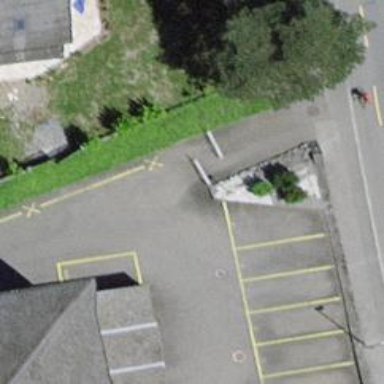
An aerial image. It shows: Cycle barrier.